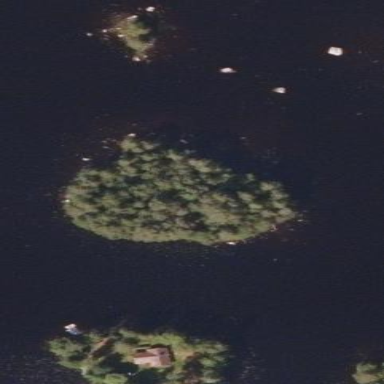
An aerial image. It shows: Island.